RGB frame:
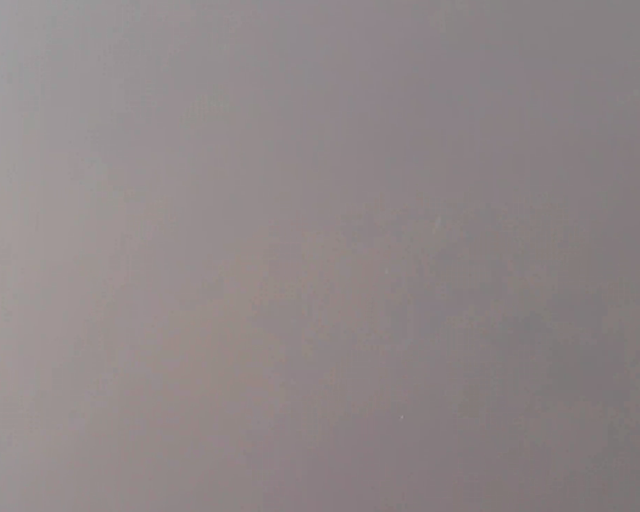
Thermal frame:
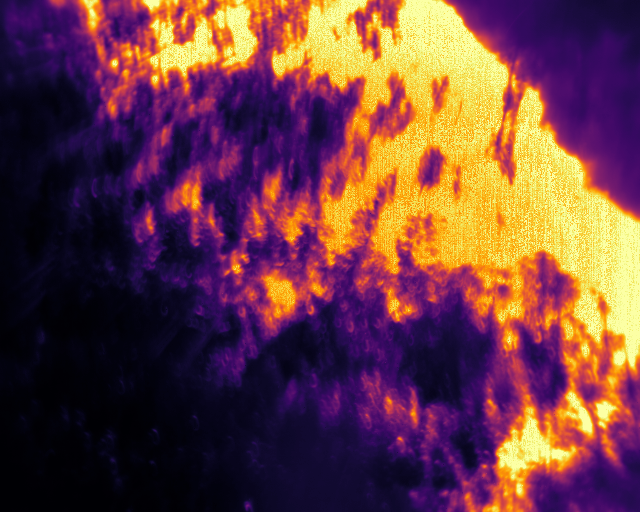
Captured: 2026-02-27 02:37:43
Pixels at or above 80 °C: 138641 (fraction of frame: 0.4231)